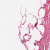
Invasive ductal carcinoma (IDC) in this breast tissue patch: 0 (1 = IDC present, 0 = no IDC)